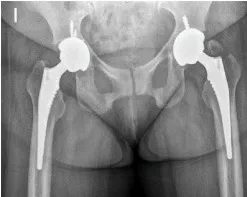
A 49-year-old woman presented consistent bone pain with limb weakness for more than 2 years. (I) Radiographs obtained in March 2023 showed proper bilateral prosthetic positions without signs of loosening.
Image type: radiology (x_ray)